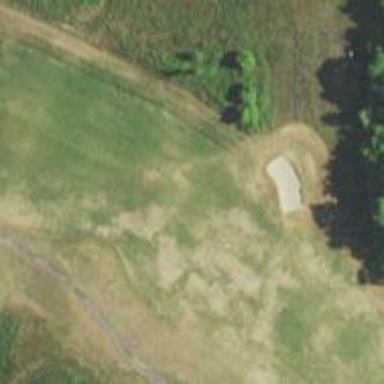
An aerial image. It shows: View of golf hole.